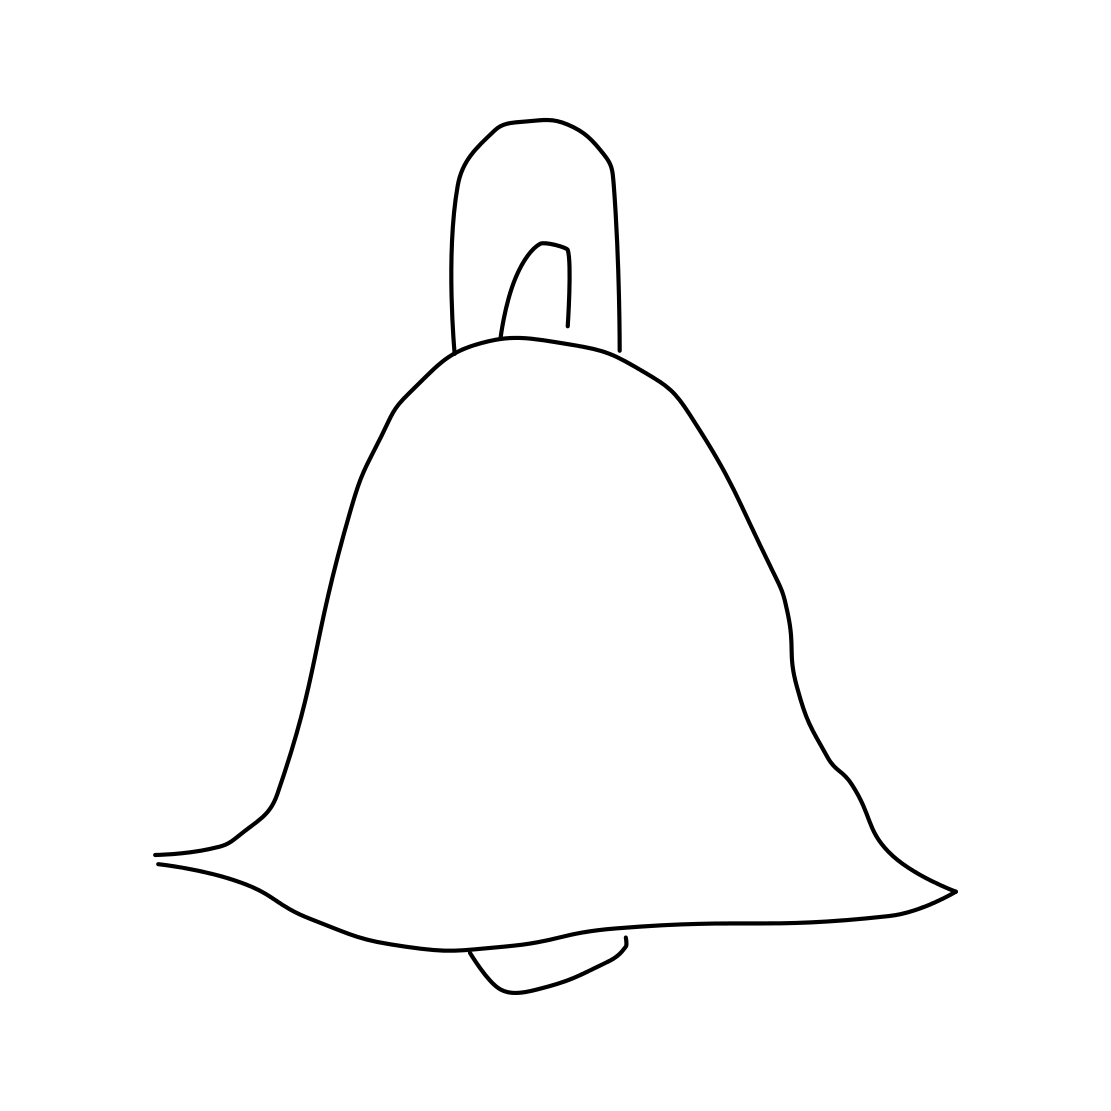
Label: bell